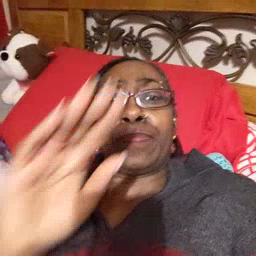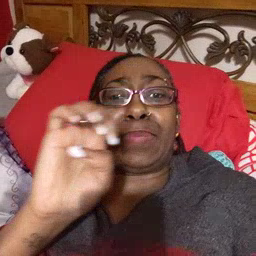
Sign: bee